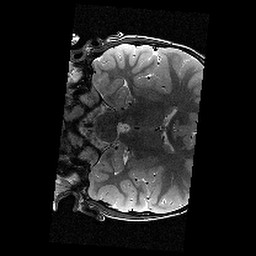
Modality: T2w
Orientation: coronal
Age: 9
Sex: male
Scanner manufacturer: siemens
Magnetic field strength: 3 T
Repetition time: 9.23 s
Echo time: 0.067 s